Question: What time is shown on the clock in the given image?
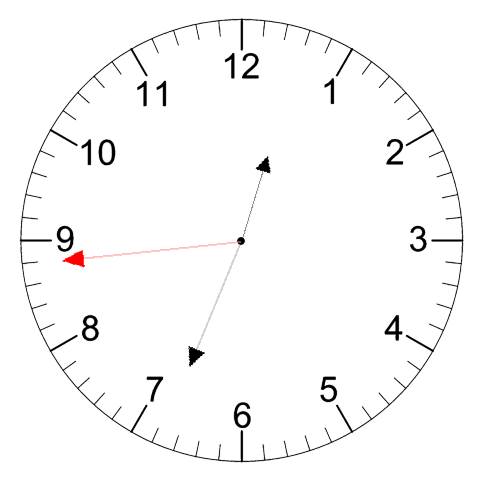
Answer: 12:33:44